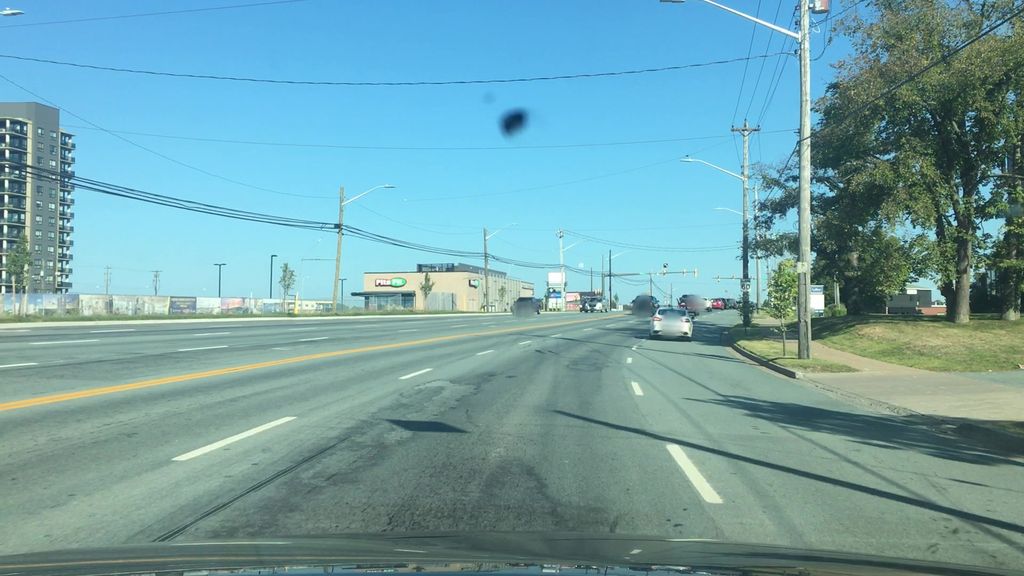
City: halifax